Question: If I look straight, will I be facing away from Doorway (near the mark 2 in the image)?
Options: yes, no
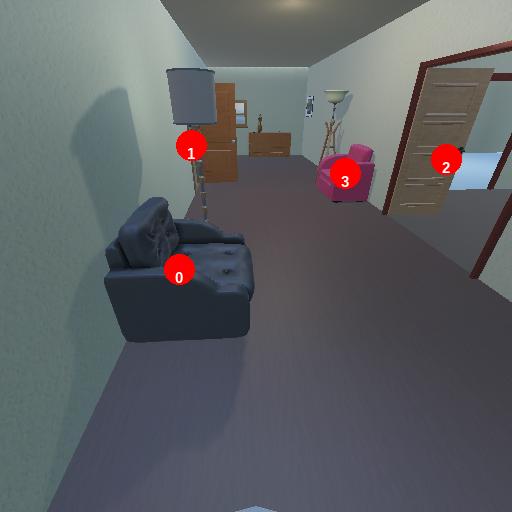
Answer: yes